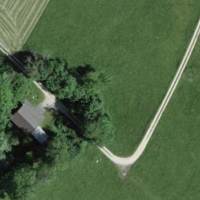
EUNIS habitat code: 25
Species observed at this site:
Tettigonia viridissima